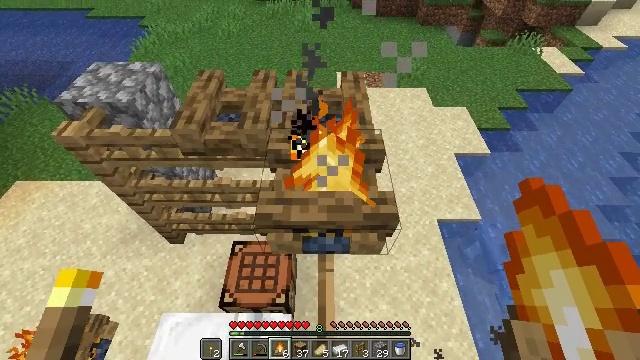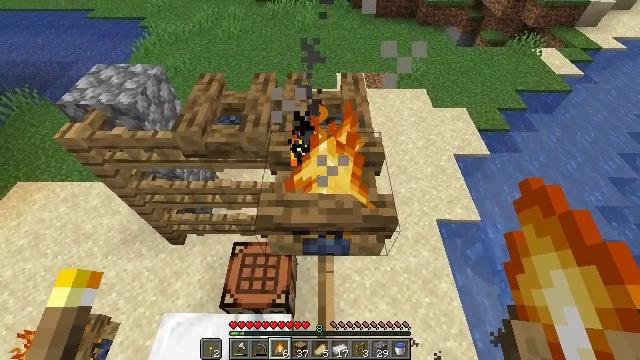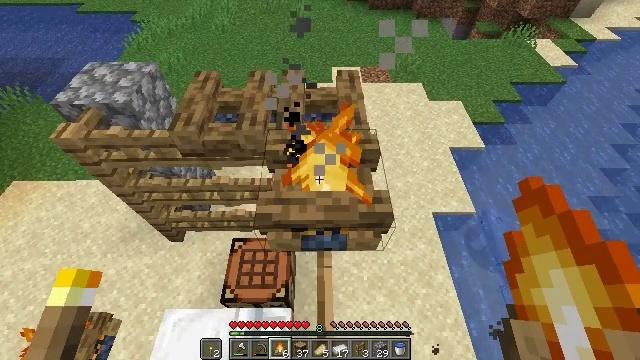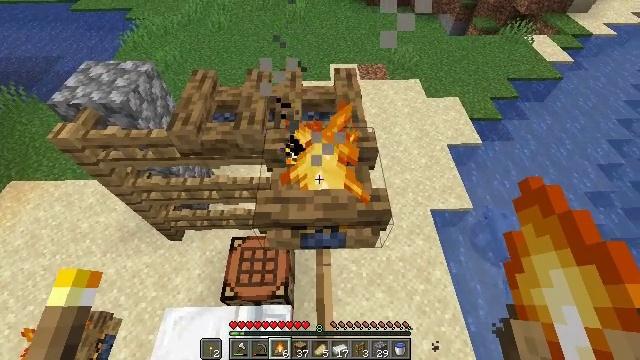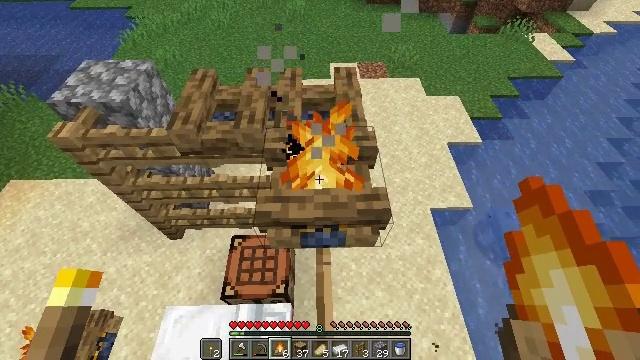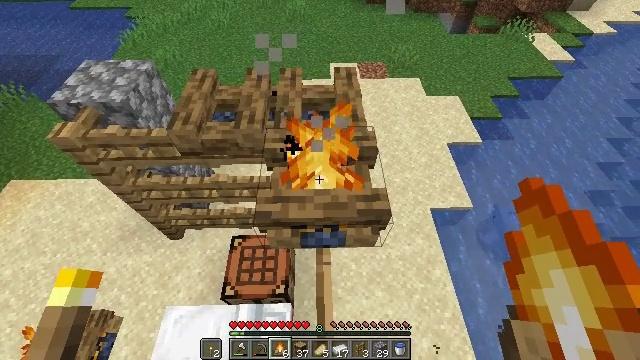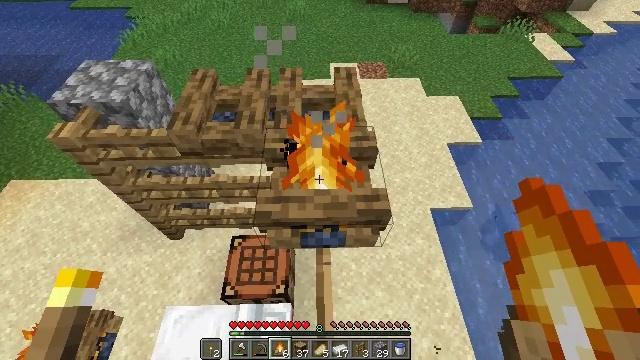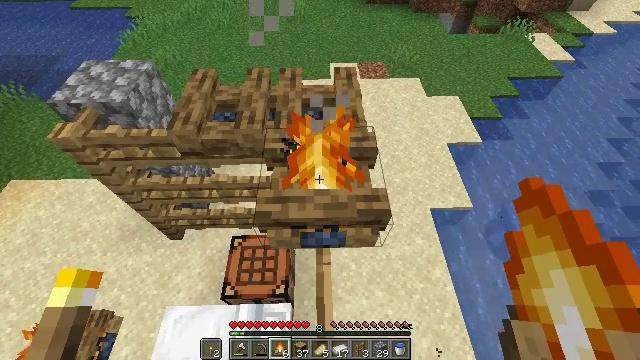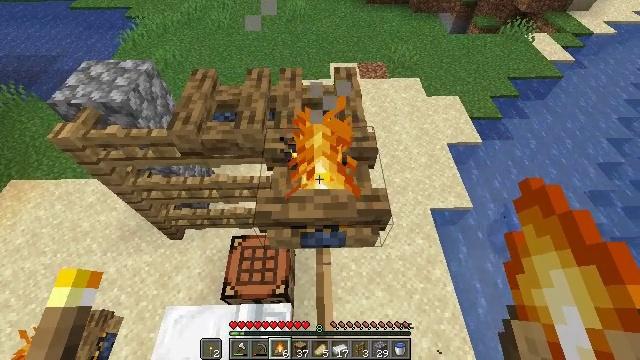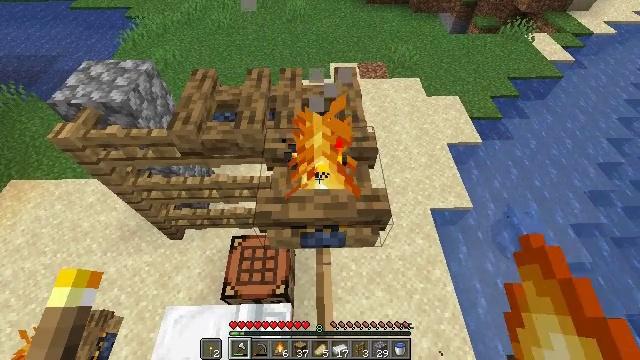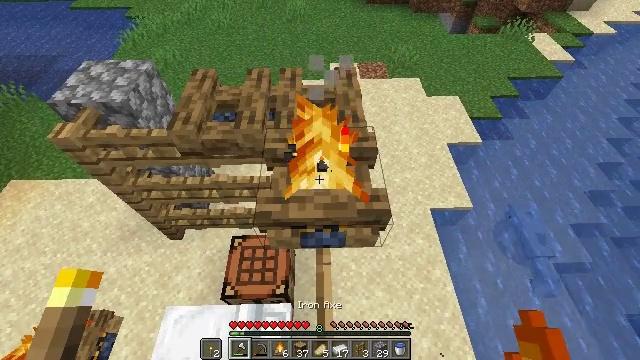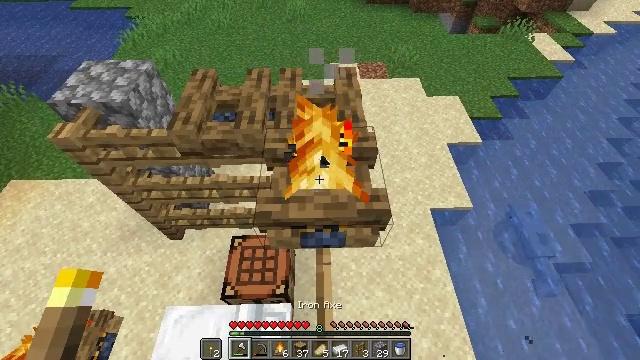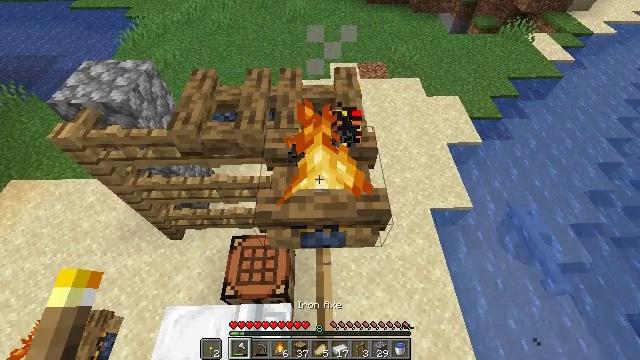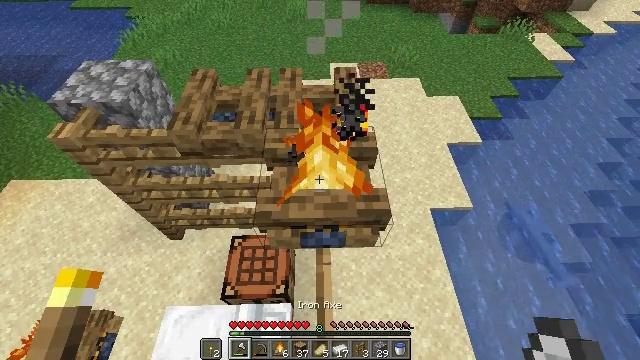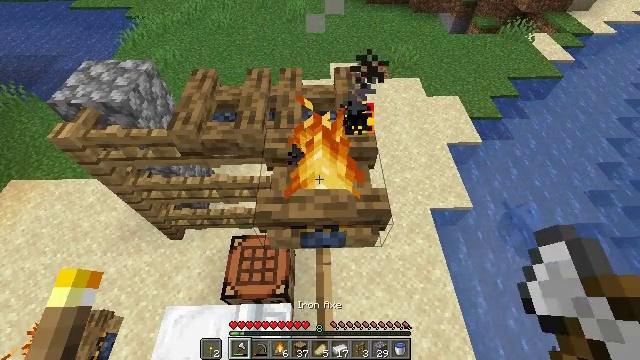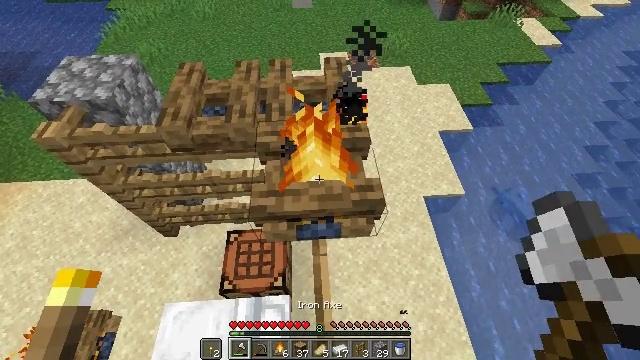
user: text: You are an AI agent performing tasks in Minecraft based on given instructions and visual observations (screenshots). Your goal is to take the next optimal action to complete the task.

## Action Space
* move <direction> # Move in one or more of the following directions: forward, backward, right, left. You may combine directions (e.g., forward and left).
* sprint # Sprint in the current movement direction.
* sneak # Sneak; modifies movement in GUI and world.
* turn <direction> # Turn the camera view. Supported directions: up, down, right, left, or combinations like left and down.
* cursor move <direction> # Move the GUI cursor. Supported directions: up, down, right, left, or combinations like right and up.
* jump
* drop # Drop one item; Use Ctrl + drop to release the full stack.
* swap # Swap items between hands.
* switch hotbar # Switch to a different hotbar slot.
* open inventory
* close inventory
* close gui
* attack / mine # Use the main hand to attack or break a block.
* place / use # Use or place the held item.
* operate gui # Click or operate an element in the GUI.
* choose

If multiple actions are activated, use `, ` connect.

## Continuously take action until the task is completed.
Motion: motion action
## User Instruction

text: Disassemble the campfire for reuse.
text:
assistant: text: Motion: no_op
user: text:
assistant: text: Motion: turn right and down
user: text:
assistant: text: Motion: no_op
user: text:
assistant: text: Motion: no_op
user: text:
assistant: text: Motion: no_op
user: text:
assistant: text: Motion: no_op
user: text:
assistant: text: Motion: no_op
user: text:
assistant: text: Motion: no_op
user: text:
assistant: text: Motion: switch to hotbar 1
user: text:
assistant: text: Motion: switch to hotbar 1
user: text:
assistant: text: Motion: switch to hotbar 1
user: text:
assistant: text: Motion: no_op
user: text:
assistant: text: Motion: no_op
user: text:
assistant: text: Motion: no_op
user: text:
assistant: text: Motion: sneak, turn right and down
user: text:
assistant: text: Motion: sneak
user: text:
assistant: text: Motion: sneak, attack / mine
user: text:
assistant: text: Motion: sneak, attack / mine
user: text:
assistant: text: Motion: sneak, attack / mine
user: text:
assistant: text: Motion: sneak, attack / mine
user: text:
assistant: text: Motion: sneak, attack / mine
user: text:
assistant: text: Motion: sneak, attack / mine
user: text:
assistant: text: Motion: sneak, attack / mine
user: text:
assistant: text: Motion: move forward, sneak, attack / mine
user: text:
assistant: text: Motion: move forward, sneak, attack / mine
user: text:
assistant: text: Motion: move forward, sneak, attack / mine
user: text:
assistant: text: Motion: move forward, sneak, attack / mine
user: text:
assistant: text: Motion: move forward, sneak, attack / mine
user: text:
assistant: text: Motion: move forward, sneak, attack / mine
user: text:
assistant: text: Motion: move forward, sneak, attack / mine